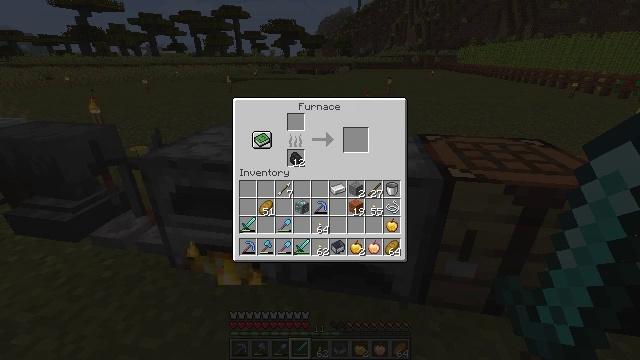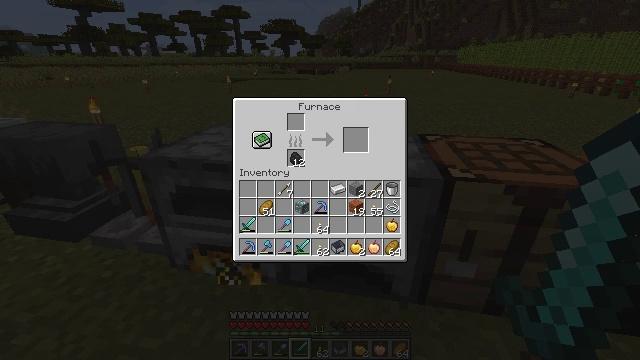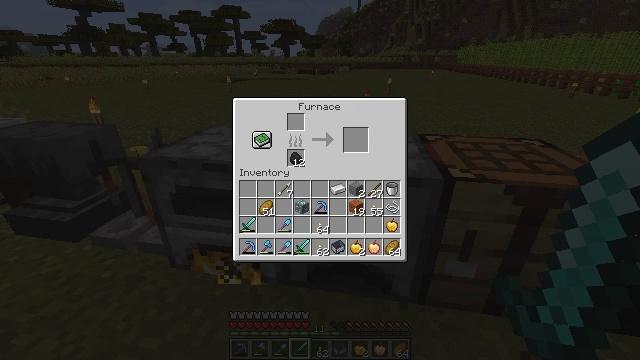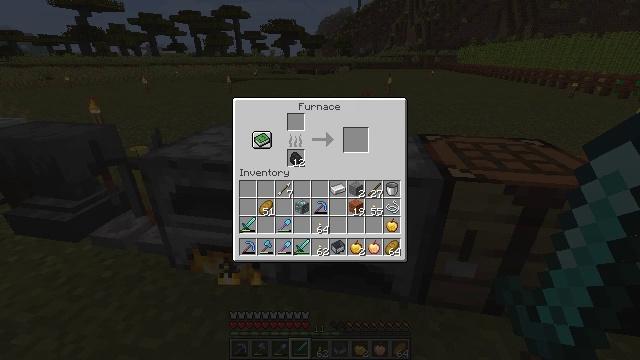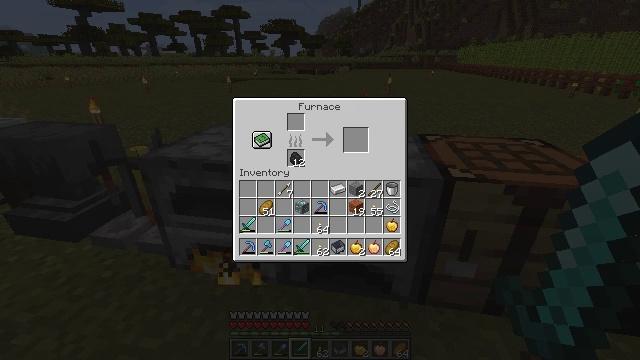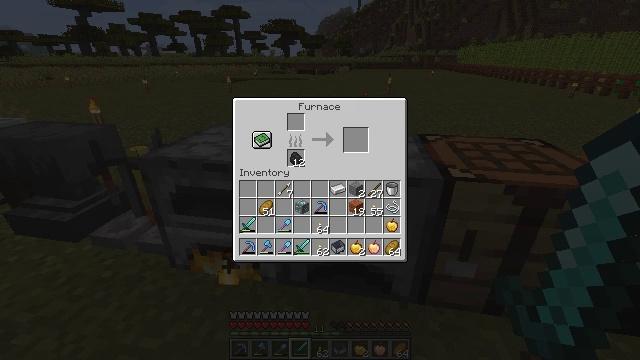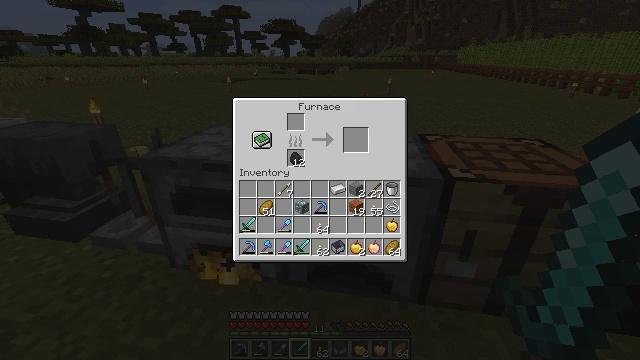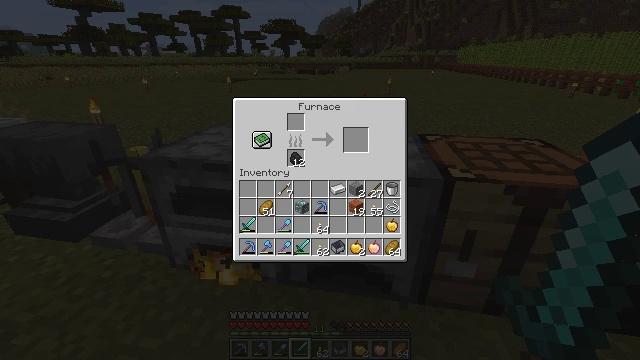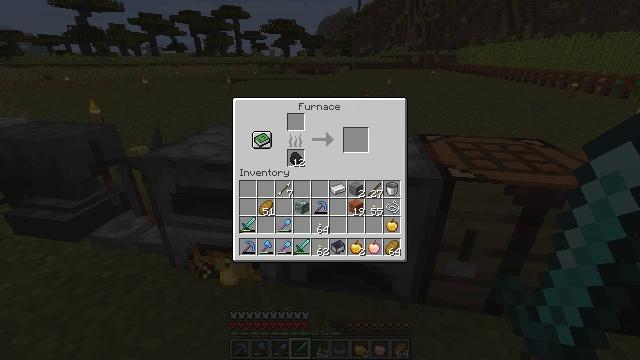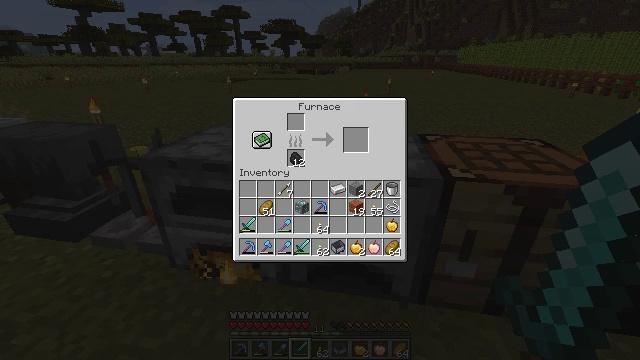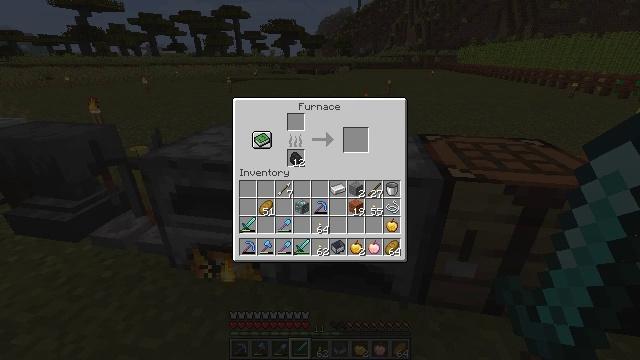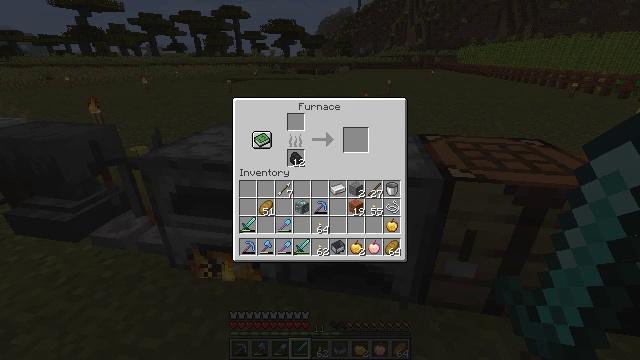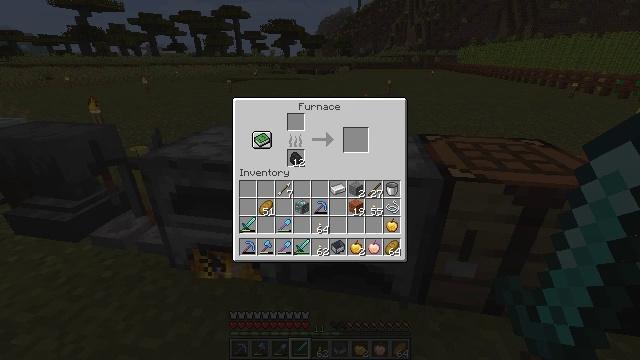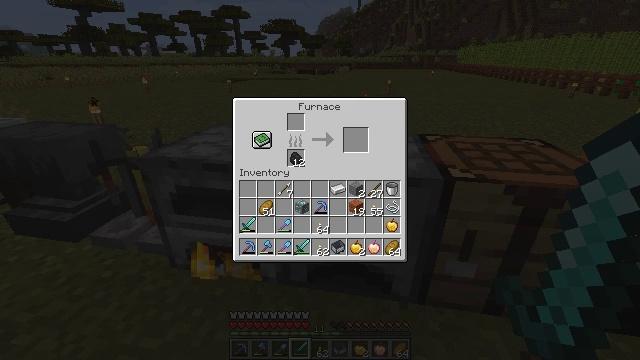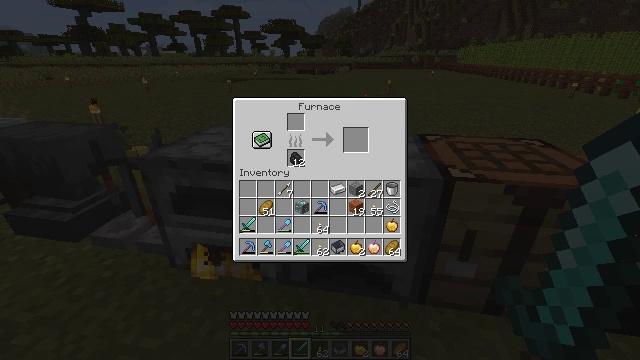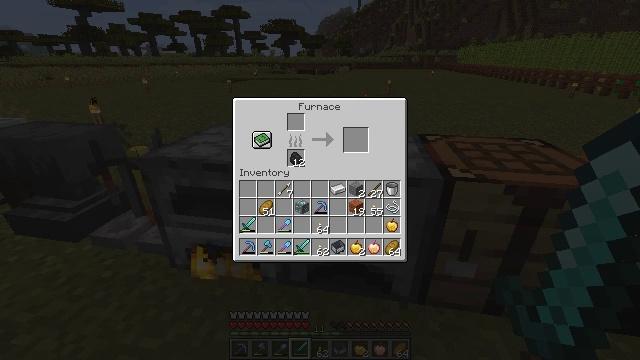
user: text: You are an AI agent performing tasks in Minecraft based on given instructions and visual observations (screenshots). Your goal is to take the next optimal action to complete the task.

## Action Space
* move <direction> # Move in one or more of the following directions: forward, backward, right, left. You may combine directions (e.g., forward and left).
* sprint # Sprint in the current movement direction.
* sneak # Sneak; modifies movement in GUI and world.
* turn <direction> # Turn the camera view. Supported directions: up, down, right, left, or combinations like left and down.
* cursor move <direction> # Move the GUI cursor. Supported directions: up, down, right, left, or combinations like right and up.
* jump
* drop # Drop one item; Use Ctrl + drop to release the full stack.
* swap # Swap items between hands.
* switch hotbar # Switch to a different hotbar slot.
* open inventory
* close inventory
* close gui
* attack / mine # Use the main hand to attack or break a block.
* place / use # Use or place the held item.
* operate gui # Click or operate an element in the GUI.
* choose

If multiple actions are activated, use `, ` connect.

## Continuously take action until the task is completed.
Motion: motion action
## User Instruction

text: Create a diamond by combining the right materials.
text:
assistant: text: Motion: no_op
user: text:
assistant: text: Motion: no_op
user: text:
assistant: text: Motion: no_op
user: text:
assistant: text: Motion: no_op
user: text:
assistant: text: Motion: no_op
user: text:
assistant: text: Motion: no_op
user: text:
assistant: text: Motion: no_op
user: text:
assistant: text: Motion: no_op
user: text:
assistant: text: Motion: no_op
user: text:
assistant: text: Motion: no_op
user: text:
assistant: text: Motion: no_op
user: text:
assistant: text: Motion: no_op
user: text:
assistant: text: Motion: no_op
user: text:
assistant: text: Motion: no_op
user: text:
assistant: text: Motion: no_op
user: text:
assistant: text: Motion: no_op
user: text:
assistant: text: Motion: no_op
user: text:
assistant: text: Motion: no_op
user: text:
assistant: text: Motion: no_op
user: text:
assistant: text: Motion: no_op
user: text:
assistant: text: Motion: no_op
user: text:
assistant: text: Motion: no_op
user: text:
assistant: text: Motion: no_op
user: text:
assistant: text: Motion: no_op
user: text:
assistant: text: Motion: no_op
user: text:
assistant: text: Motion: no_op
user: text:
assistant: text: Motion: no_op
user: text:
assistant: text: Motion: no_op
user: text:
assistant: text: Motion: no_op
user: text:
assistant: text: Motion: no_op